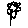
Label: flower